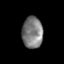
Tissue: skin
Cell type: Epithelial cells
Senescence score: 0.734
Nuclear area (px): 635
Mean DAPI intensity: 125.46